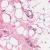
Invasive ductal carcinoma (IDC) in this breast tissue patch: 0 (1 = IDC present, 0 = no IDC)